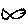
Label: fish